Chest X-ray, AP view. Patient: 56 years old, sex M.
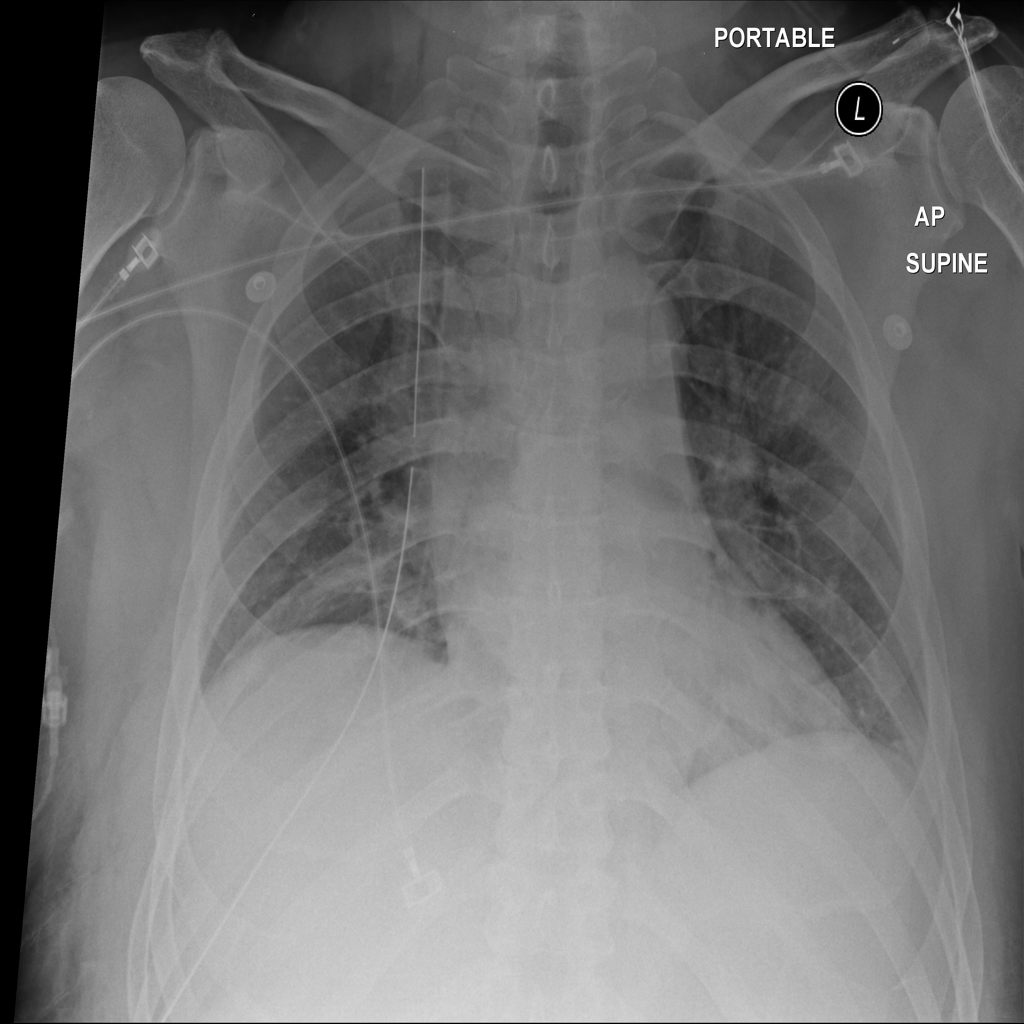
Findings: Emphysema